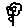
Label: flower